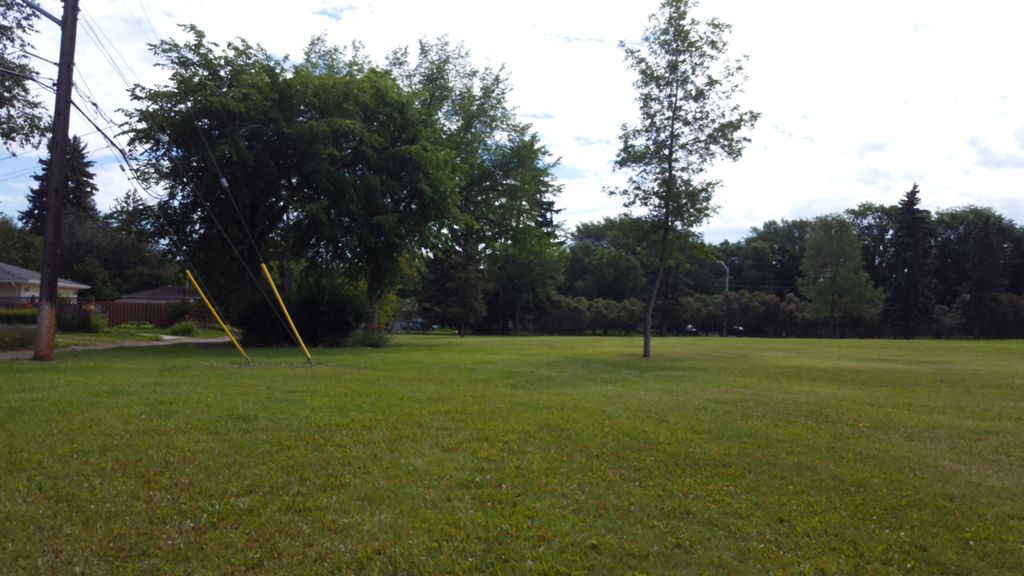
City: edmonton